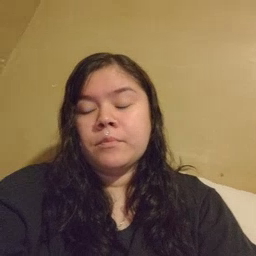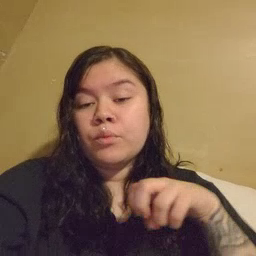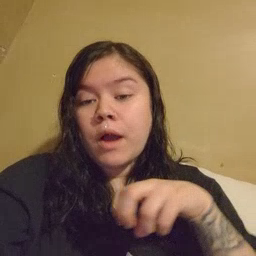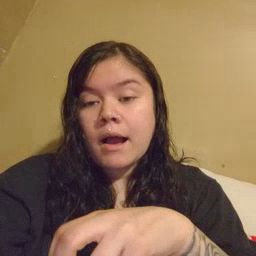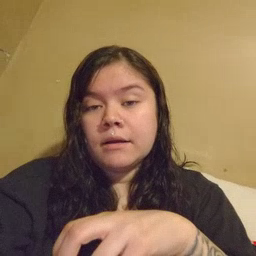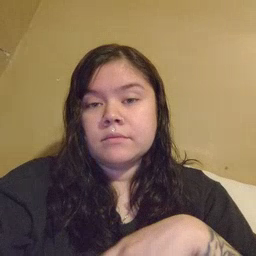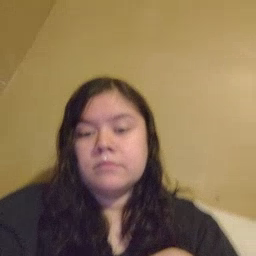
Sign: ride